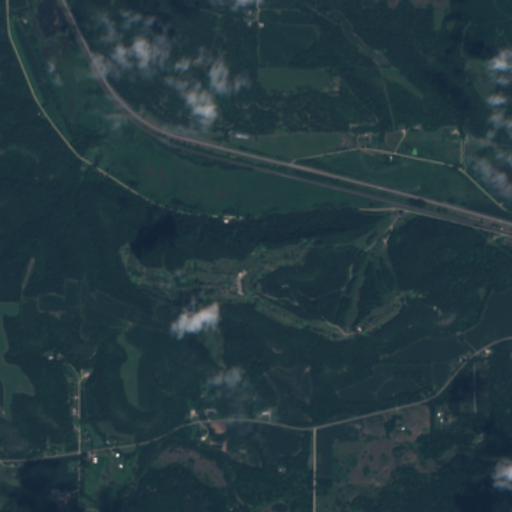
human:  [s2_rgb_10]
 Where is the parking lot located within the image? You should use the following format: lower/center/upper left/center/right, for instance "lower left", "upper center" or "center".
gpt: The parking lot is located in the center of the image.
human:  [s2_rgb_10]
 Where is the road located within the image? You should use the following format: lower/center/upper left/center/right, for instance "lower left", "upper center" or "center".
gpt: There is no road in the image.